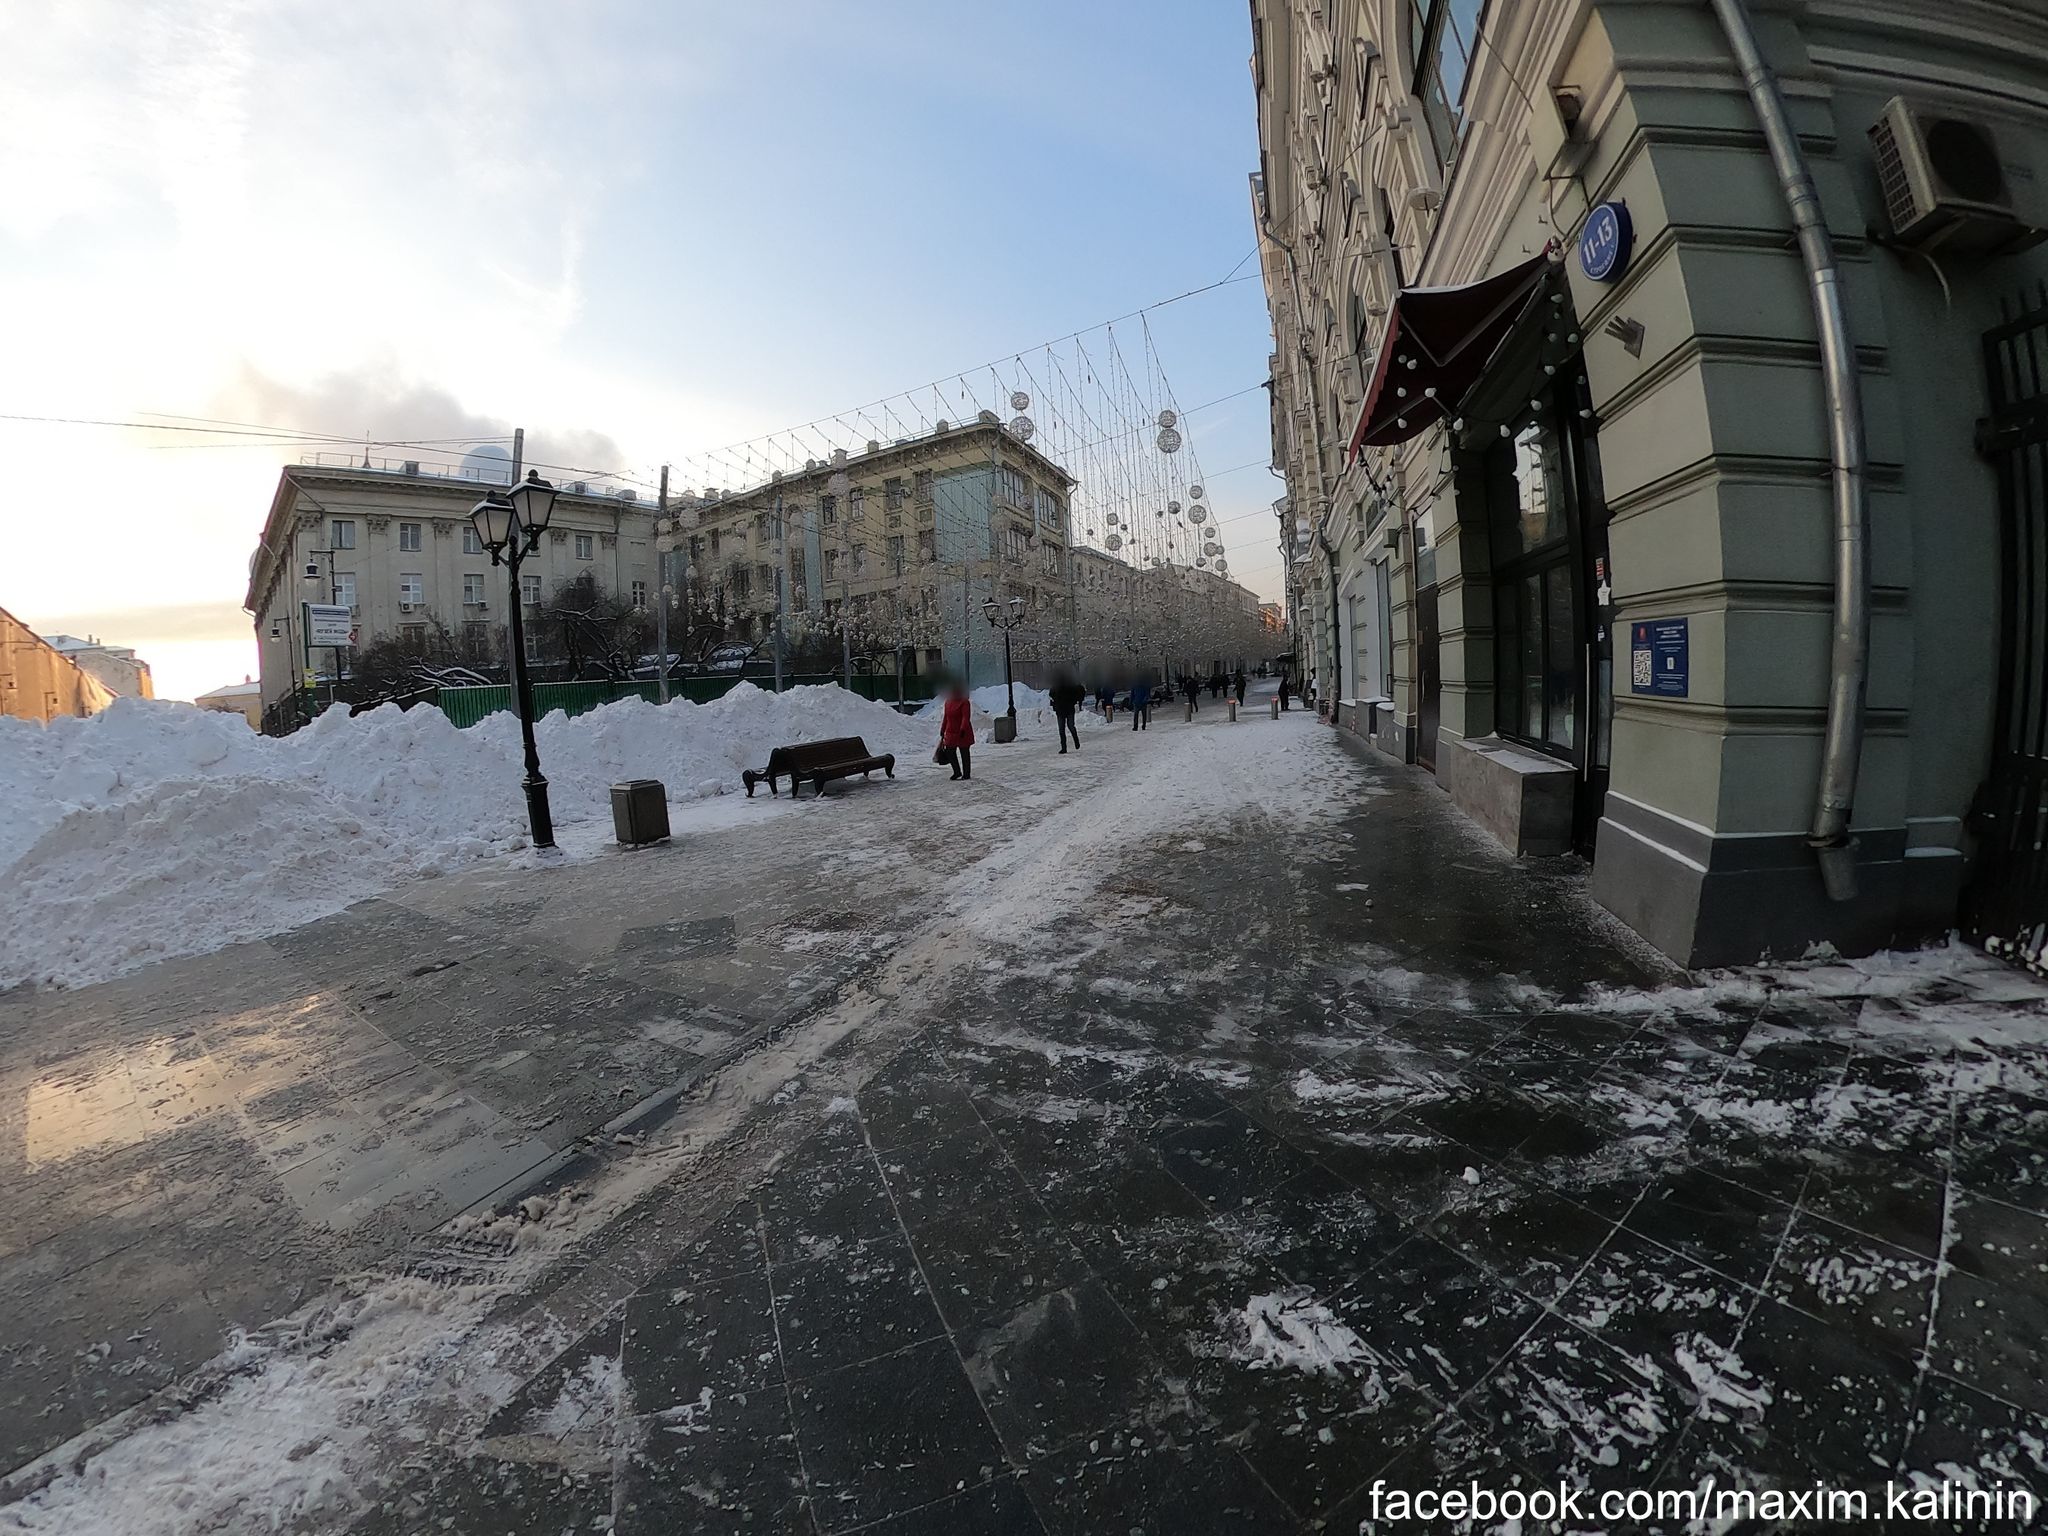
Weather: snowy
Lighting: day
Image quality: good
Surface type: walking surface
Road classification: unclassified, pedestrian
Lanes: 2
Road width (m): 3.5
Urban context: urban centre
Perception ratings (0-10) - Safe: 4.51, Lively: 7.62, Beautiful: 3.79, Boring: 5.7, Depressing: 6.78, Wealthy: 5.82